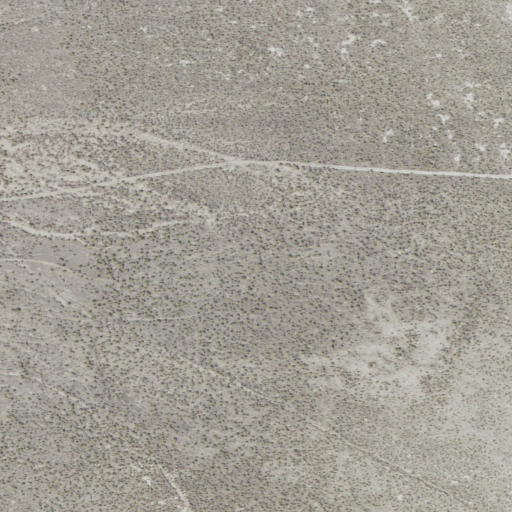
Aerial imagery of valley in Utah named Corral Hollow containing only shrub